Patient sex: M
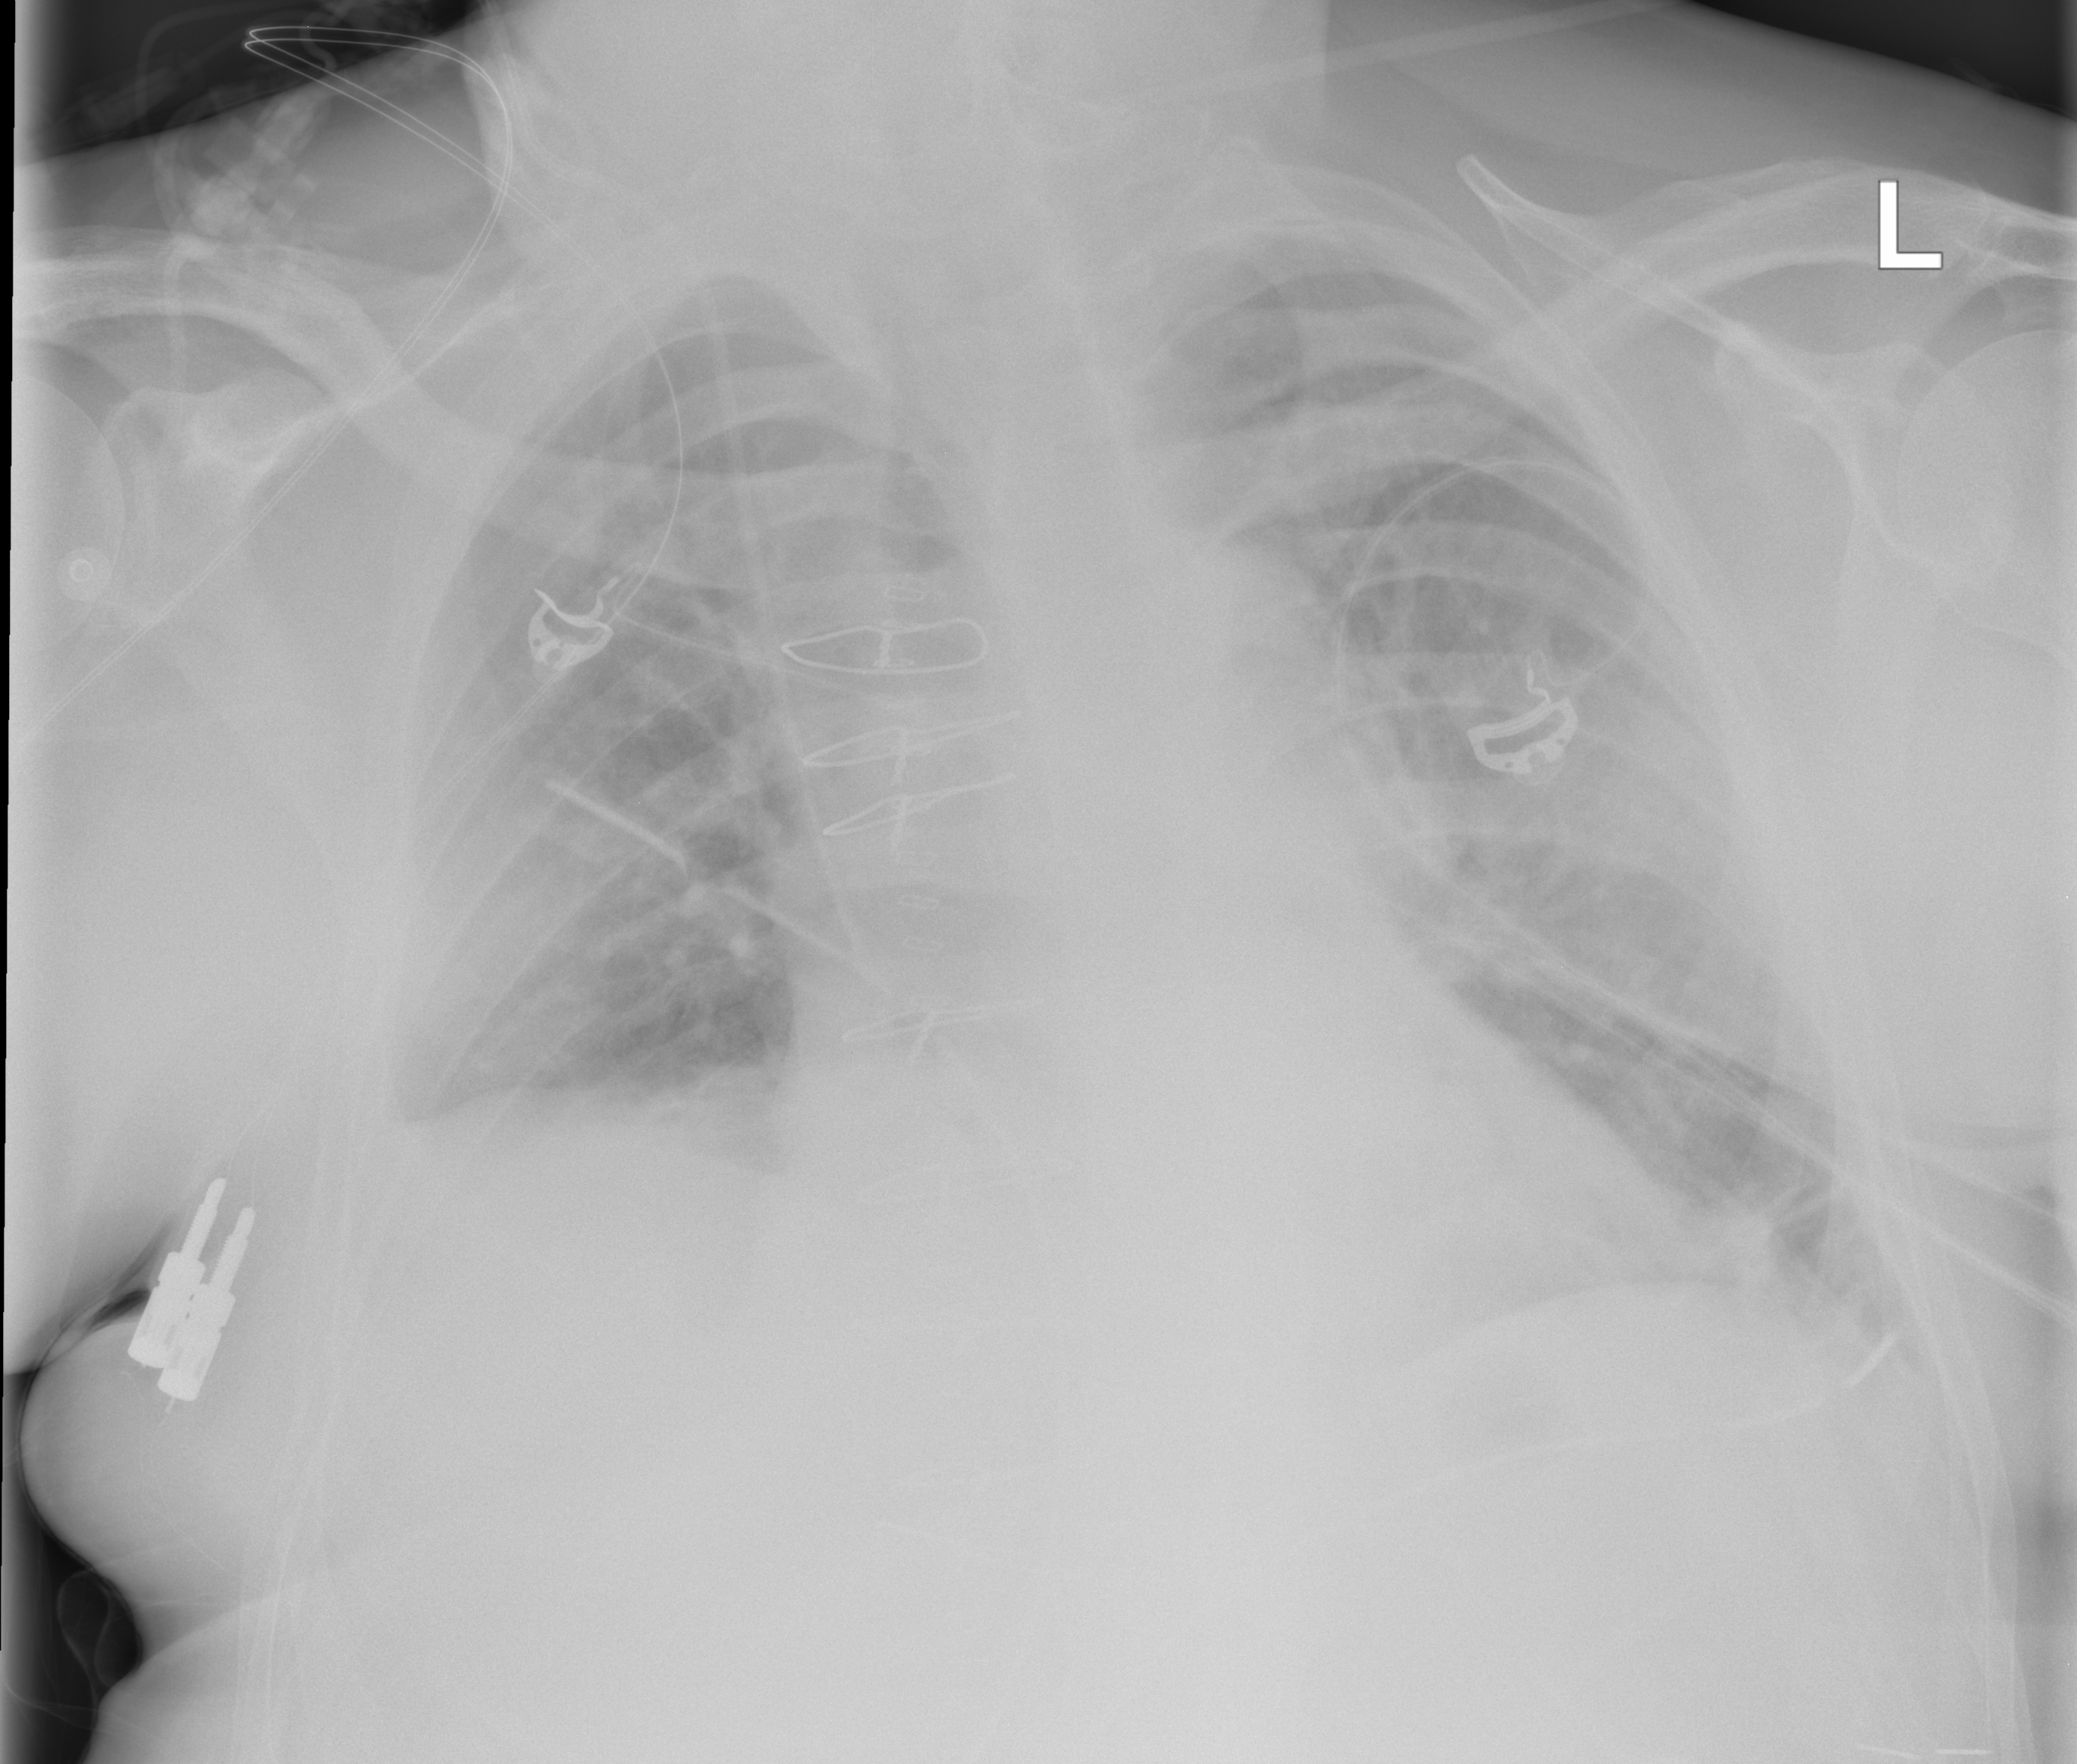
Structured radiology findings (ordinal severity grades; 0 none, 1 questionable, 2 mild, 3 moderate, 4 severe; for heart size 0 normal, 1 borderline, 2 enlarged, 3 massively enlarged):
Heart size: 2
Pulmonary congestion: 2
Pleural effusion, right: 1
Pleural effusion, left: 2
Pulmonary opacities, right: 0
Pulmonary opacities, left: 0
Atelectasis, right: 2
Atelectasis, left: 2